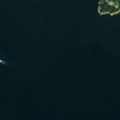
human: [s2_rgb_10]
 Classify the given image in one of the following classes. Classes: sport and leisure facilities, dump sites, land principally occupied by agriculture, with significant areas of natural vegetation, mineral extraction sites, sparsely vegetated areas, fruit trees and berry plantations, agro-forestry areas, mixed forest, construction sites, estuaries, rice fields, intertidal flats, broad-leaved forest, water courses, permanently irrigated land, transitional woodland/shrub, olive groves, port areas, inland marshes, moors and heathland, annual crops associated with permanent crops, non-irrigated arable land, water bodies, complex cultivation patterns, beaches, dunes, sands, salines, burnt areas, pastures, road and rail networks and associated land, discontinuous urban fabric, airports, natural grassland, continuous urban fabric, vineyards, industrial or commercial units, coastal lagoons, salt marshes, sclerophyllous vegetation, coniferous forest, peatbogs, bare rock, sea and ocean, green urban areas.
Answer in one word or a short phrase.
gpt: sea and ocean